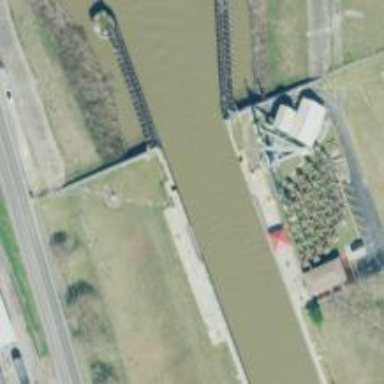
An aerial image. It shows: Lock gate along waterway.